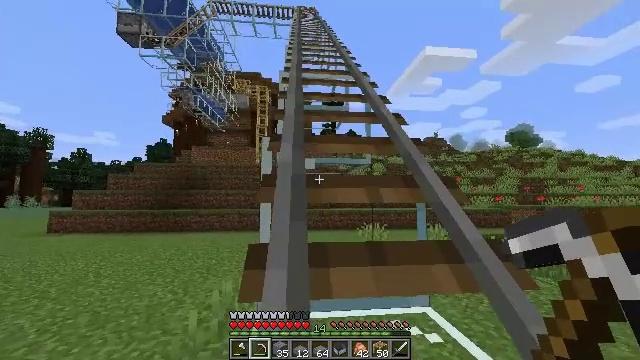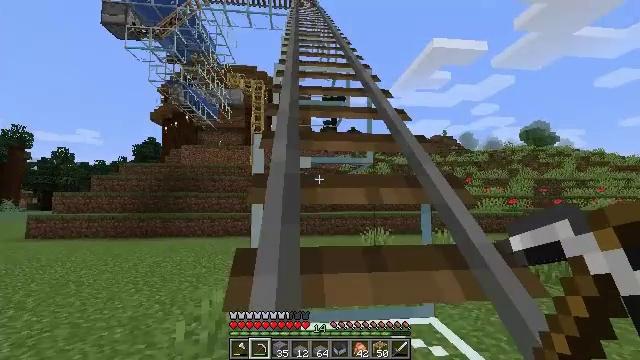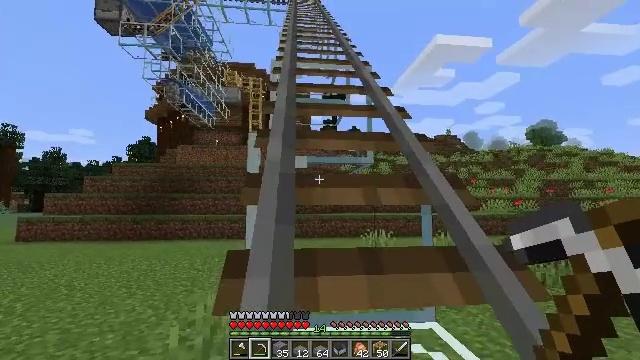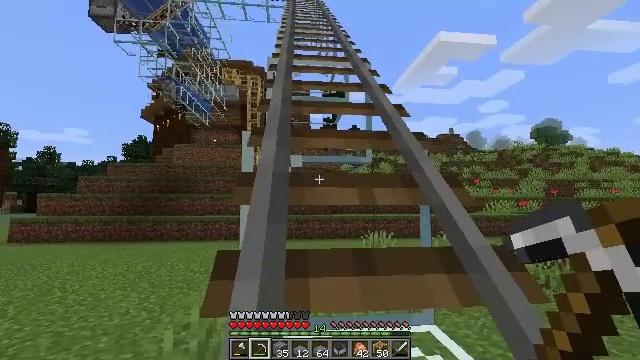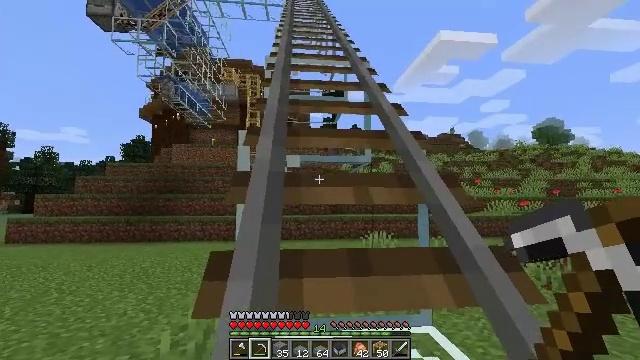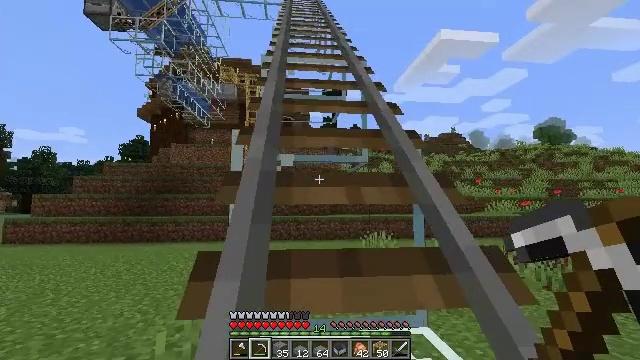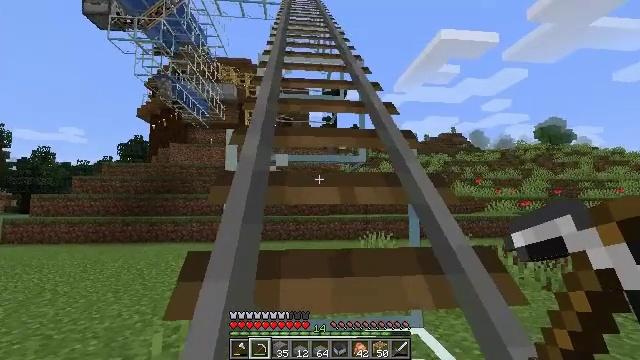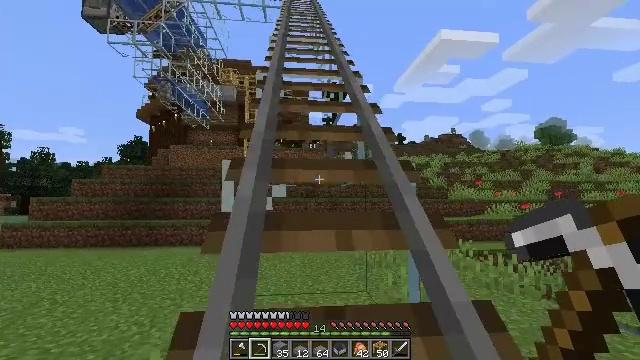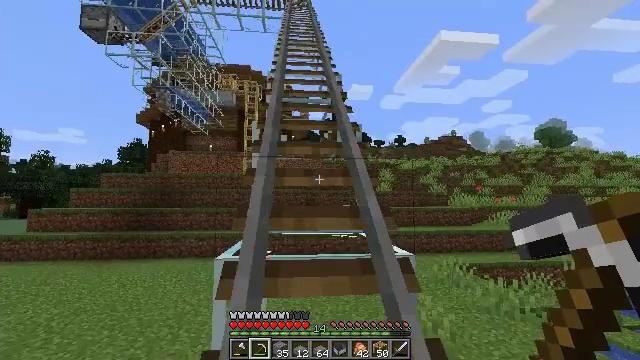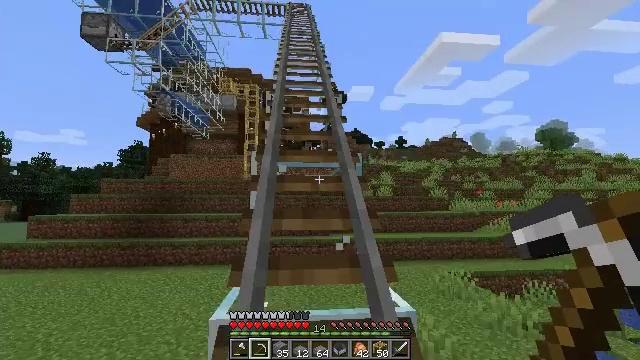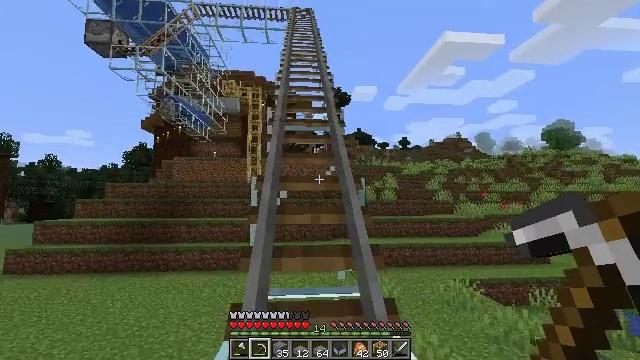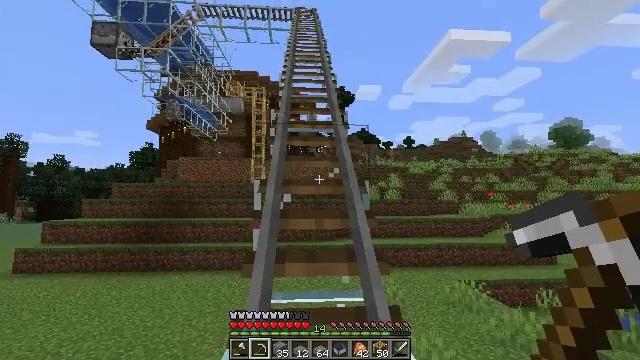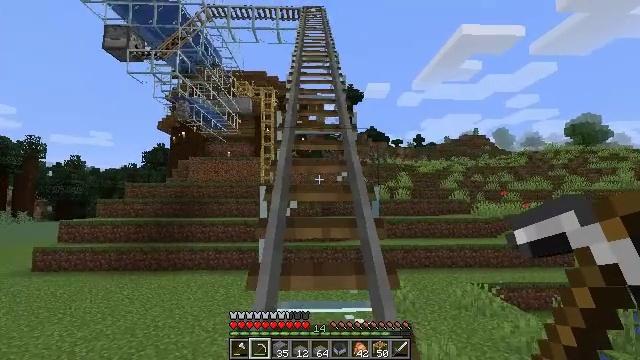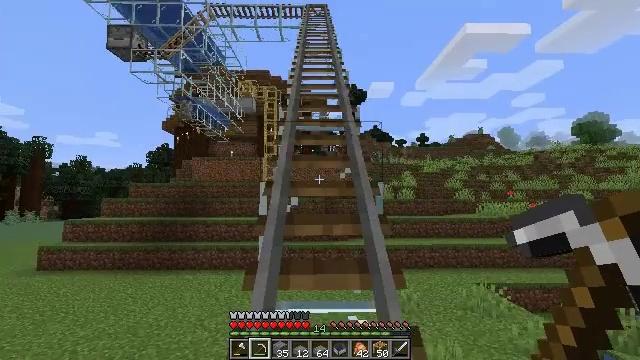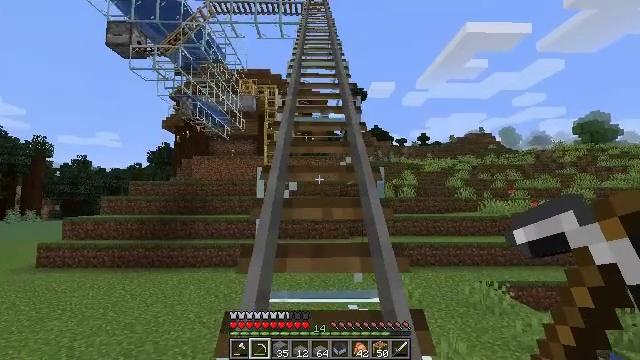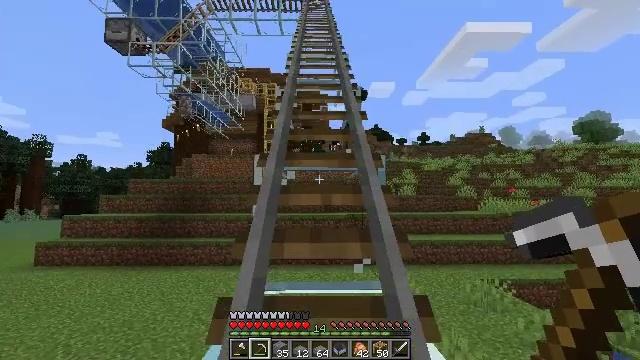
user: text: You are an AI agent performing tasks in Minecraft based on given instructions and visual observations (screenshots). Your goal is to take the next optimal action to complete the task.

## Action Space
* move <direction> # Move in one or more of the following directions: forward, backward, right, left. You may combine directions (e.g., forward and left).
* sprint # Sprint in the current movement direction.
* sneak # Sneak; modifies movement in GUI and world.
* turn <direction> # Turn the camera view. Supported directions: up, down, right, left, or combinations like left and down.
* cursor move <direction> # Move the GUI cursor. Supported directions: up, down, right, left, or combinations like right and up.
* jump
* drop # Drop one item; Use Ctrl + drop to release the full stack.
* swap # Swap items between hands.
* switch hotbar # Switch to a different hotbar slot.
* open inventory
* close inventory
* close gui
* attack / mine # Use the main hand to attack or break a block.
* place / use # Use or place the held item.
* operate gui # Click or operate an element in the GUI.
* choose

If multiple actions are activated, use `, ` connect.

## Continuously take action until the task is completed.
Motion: motion action
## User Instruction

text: Pick up the rail by attacking it.
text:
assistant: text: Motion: move forward
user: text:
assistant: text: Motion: move forward
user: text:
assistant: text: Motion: move forward
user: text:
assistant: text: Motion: move forward
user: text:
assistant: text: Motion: move forward
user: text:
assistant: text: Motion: move forward
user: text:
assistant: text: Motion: move forward, jump
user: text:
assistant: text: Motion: move forward, jump
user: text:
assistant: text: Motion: move forward, jump
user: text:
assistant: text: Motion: move forward, jump
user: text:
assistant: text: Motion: move forward, jump
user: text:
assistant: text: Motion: move forward, turn left, jump
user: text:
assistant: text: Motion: move forward, jump
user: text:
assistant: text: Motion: move forward, jump
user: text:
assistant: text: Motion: move forward, jump
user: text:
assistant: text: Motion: move forward, jump
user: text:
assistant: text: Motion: move forward, sprint, jump
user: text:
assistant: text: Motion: move forward, sprint, jump
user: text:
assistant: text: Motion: move forward, sprint, jump
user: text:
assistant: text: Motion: move forward, sprint, jump
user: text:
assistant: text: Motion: move forward, sprint, jump
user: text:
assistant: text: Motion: move forward, jump
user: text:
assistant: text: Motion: move forward, jump
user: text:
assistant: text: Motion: move forward, jump
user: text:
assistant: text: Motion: move forward, jump
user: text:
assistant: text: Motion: move forward, jump
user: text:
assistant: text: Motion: move forward, jump
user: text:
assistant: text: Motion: move forward, sprint, jump
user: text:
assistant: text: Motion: move forward, sprint, jump
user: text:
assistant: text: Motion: move forward, sprint, jump